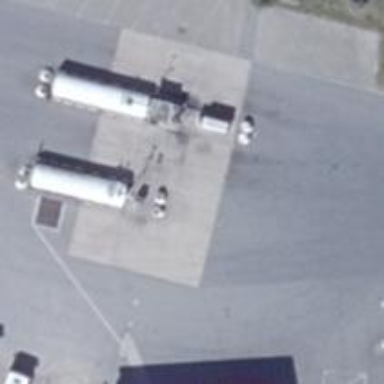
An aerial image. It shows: Fuel station.